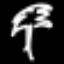
Label: palm tree